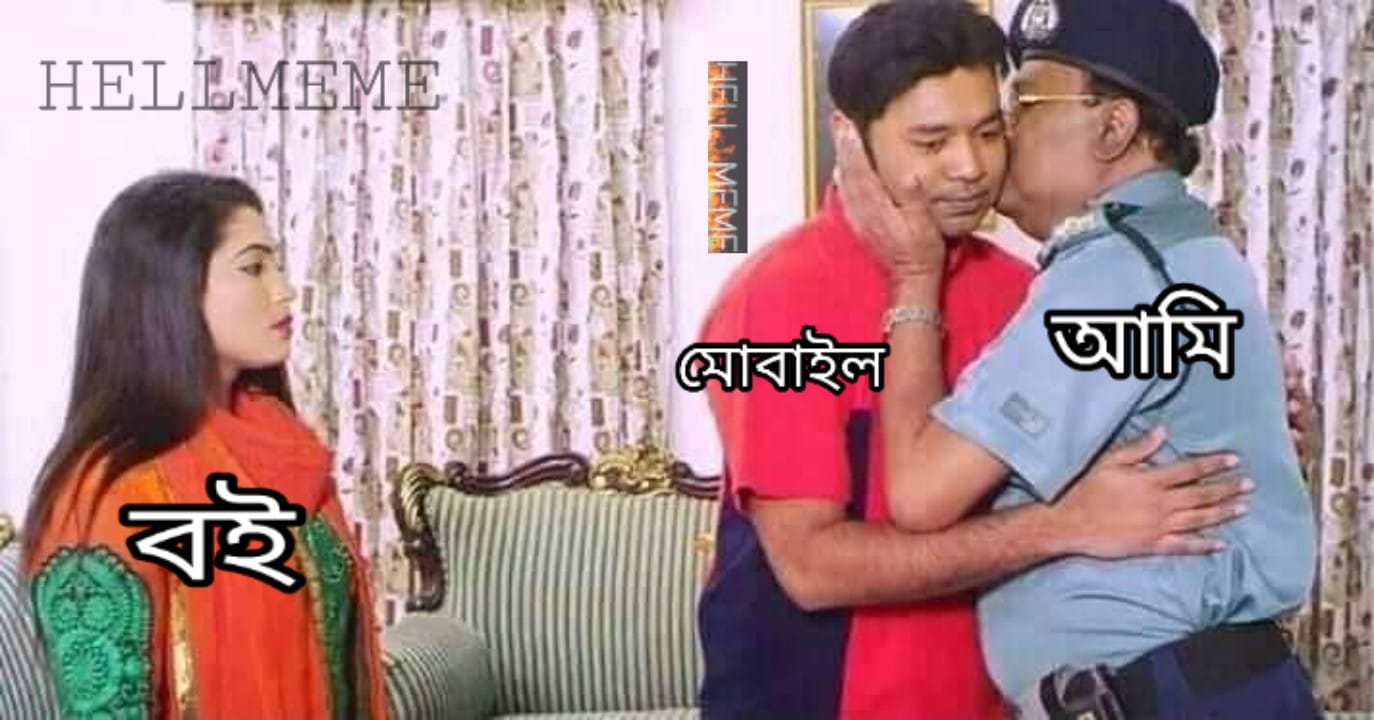
Text: বই মোবাইল আমি
Label: Non Hate